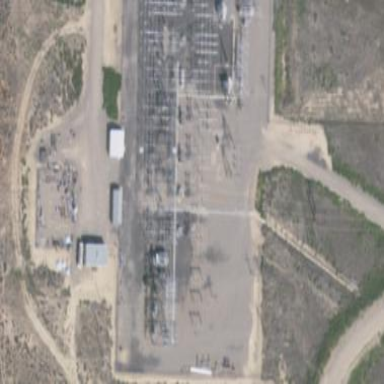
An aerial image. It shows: Outdoor power substation at the transmission level.